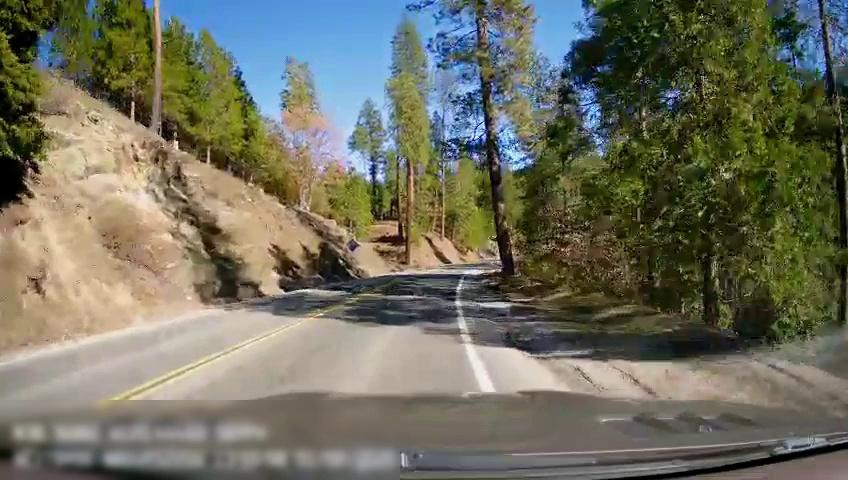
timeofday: Day
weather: Sunny
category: Drivable Space
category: Lanes | Alternate Lane
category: Lanes | Current Lane
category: Lanes | Opposite Lane